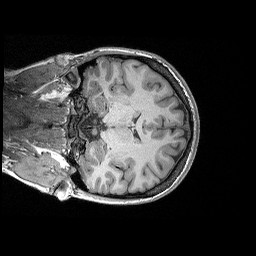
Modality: T1w
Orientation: coronal
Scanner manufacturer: siemens
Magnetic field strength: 3 T
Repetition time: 2.3 s
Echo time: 0.00298 s